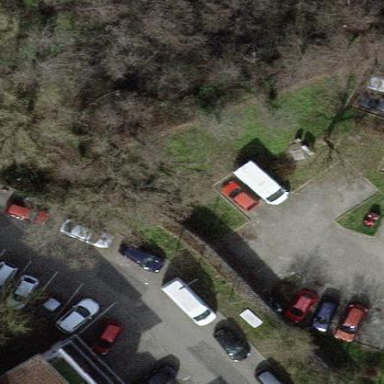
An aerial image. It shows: Street-side parking area.